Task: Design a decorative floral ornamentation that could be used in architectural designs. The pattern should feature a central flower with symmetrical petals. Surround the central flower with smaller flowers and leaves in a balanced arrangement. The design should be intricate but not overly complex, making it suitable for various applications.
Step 1555:
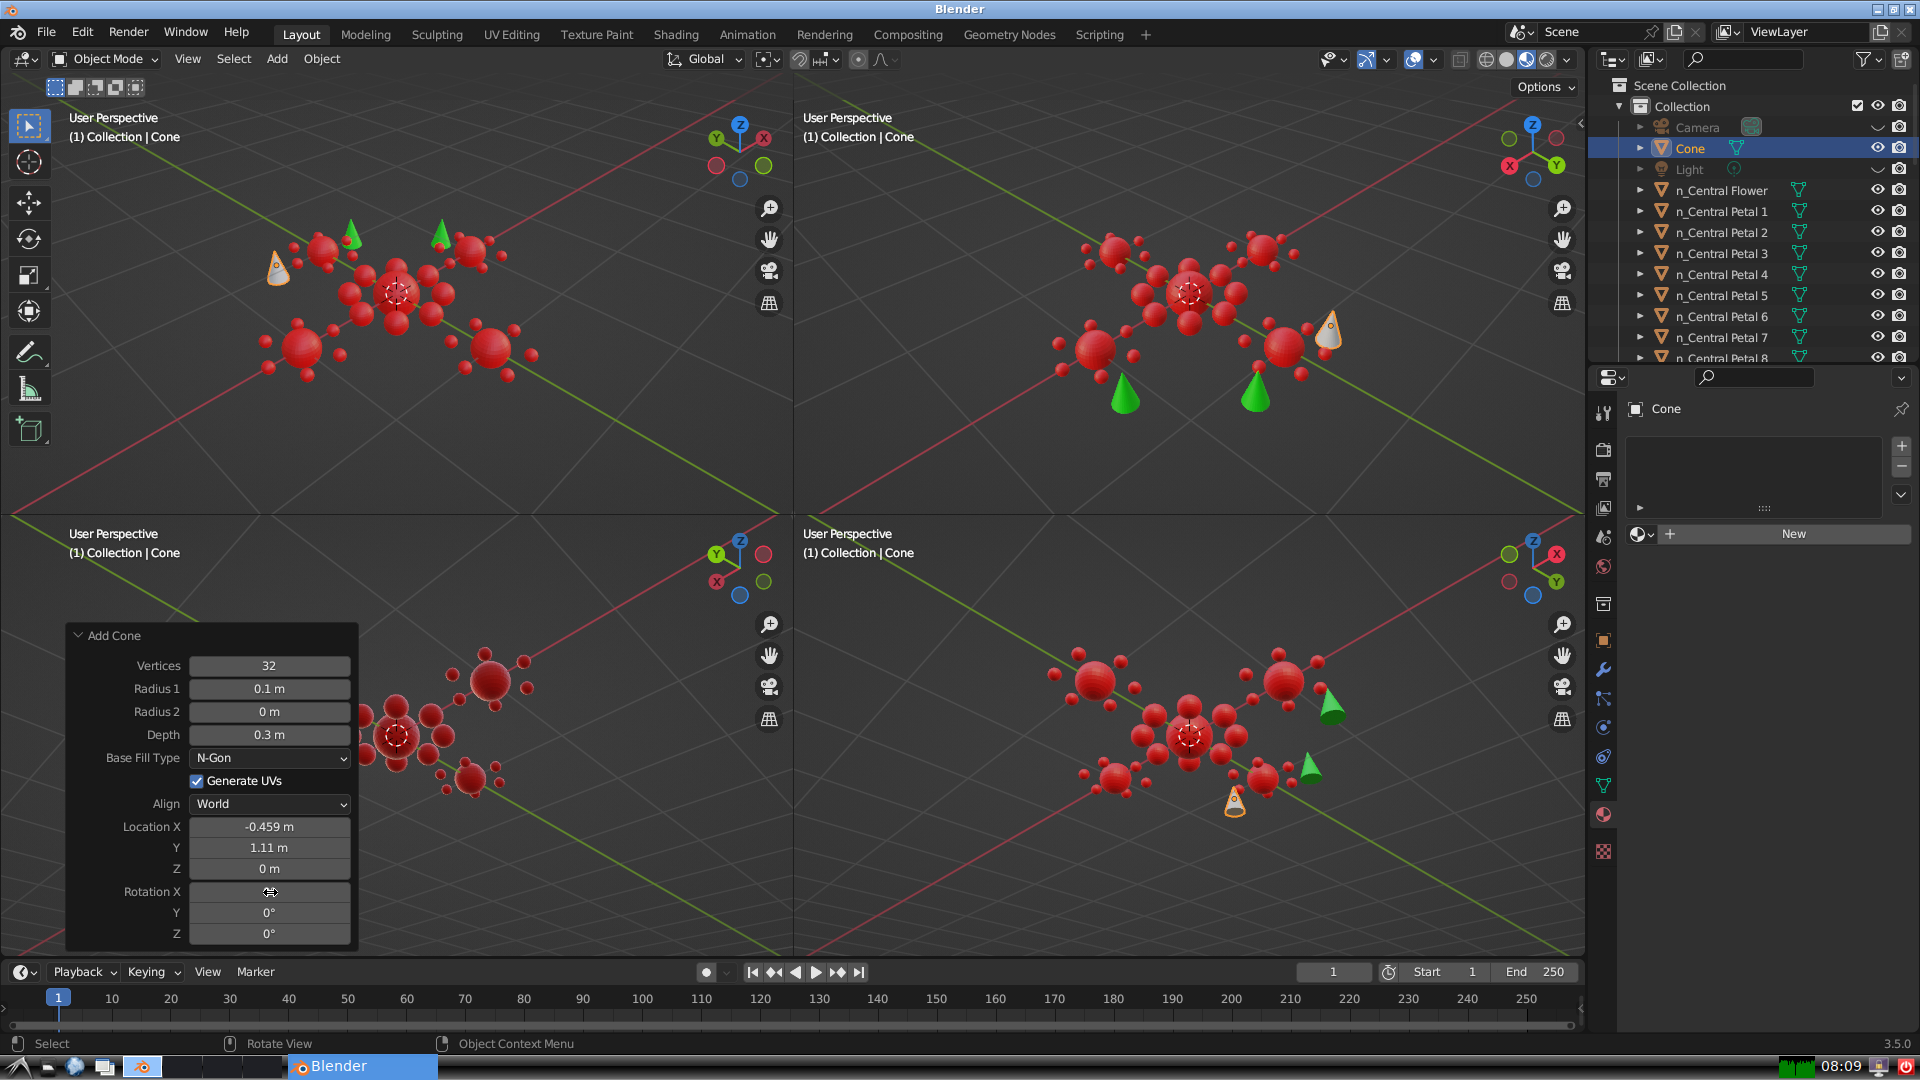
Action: click: no